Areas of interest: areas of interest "Cultural Palace"
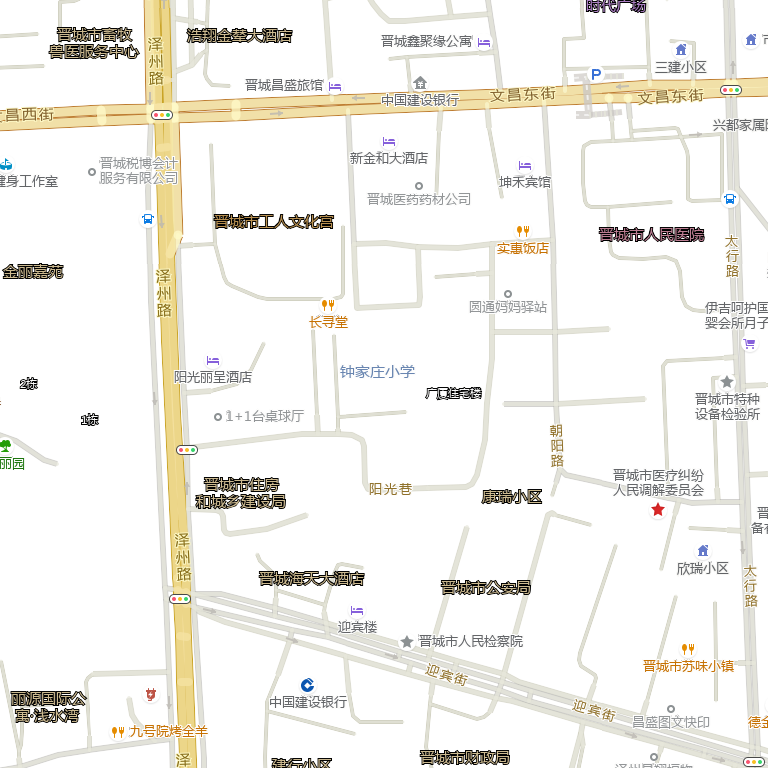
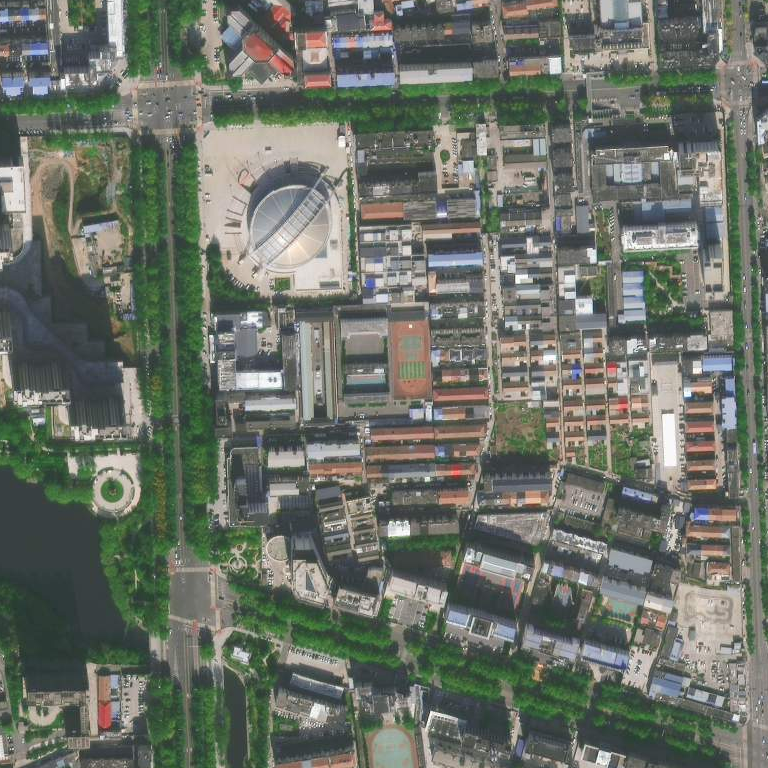